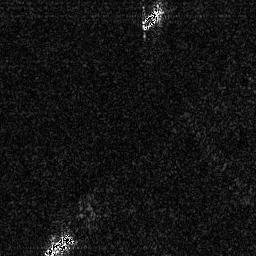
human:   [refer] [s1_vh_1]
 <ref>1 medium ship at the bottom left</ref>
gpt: <box>[[16, 90, 28, 99, 0]]</box>